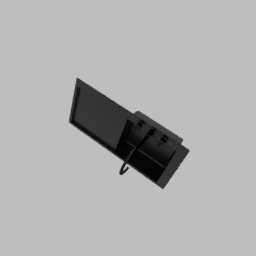
Label: appliances